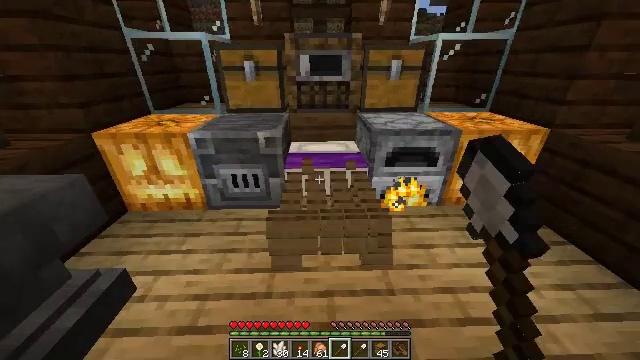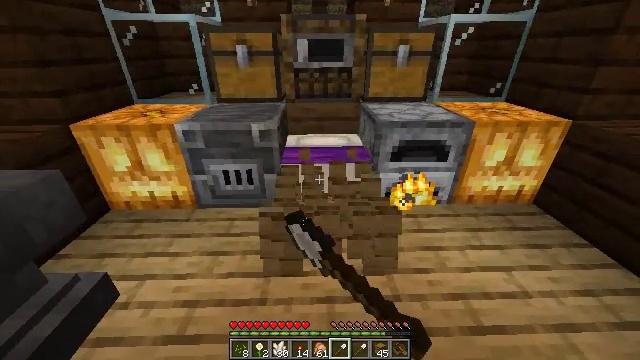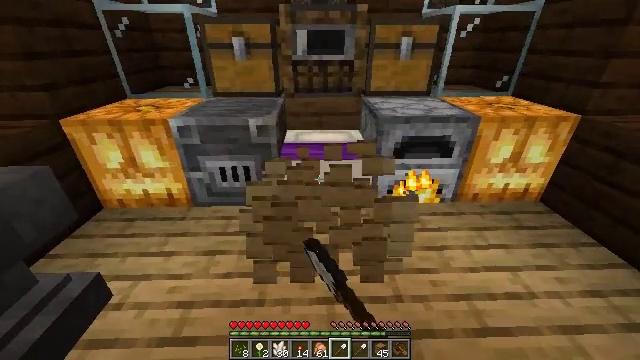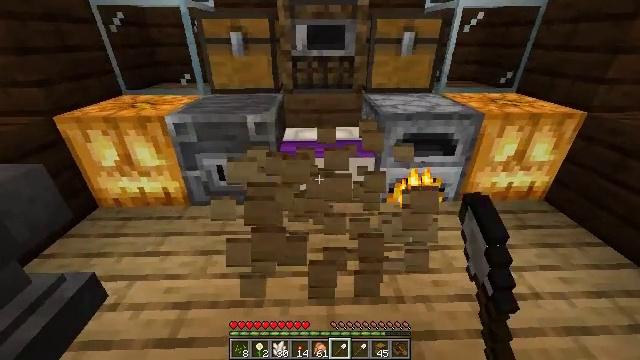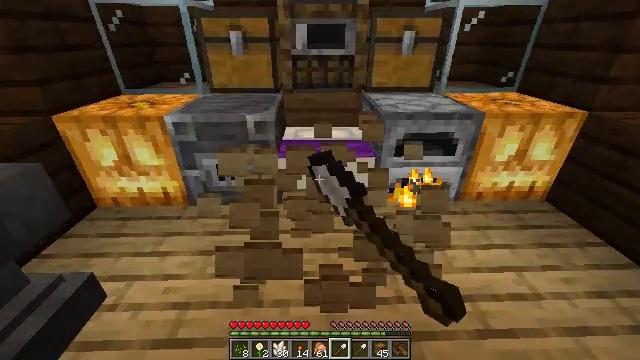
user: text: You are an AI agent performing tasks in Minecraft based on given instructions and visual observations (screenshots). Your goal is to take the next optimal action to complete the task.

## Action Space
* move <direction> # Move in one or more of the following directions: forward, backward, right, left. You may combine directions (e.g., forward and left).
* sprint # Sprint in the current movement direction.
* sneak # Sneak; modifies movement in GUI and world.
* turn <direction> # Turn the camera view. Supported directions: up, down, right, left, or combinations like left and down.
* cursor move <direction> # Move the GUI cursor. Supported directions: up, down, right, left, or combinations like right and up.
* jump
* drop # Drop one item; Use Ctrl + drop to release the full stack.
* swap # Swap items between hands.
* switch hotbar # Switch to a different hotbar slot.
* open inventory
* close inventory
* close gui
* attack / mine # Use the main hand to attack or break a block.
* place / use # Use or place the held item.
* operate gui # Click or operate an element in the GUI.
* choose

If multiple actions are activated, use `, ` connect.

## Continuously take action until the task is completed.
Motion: motion action
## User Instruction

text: Take down the purple bed.
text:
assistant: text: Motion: attack / mine
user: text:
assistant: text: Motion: attack / mine
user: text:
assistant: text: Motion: attack / mine
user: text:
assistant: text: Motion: attack / mine
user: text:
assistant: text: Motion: attack / mine